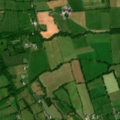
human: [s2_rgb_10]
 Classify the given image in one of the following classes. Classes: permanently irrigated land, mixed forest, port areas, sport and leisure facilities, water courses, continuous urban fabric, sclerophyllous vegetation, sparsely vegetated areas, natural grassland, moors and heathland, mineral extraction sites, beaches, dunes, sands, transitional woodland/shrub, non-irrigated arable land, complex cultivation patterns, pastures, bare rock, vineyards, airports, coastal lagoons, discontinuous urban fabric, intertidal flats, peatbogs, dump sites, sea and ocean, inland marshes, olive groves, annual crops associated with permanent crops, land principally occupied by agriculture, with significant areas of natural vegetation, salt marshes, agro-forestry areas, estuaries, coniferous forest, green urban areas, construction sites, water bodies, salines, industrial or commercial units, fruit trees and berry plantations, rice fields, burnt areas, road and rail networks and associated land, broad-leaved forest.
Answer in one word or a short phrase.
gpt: non-irrigated arable land, pastures